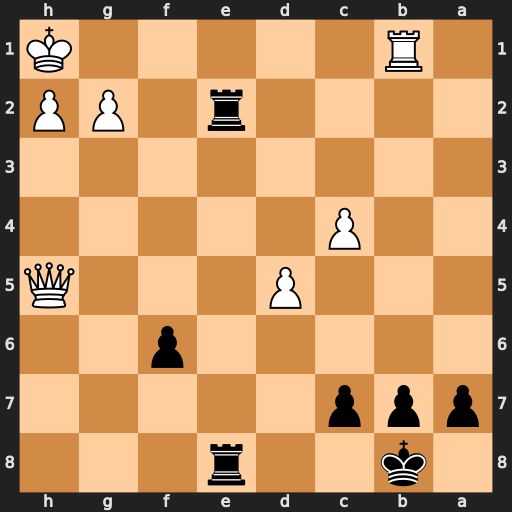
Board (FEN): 1k2r3/ppp5/5p2/3P3Q/2P5/8/4r1PP/1R5K
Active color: b
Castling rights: -
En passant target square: -
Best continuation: Re1+ Rxe1 Rxe1#